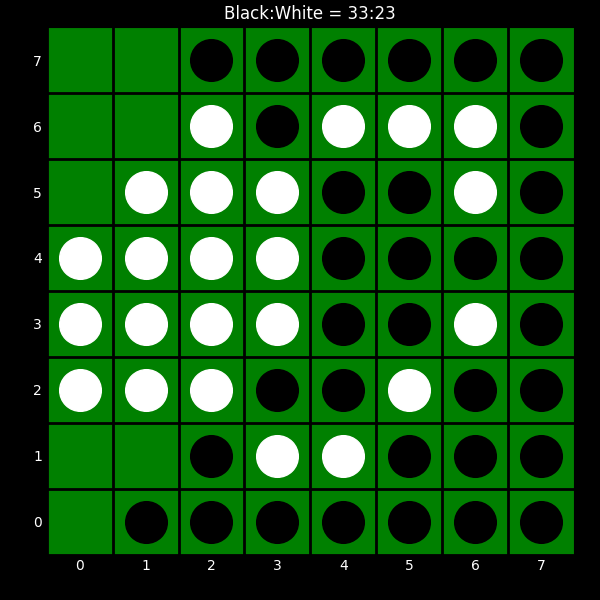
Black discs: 33
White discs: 23